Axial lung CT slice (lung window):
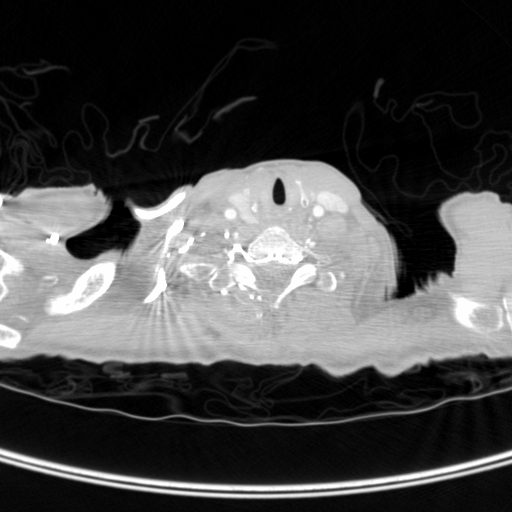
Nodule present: no